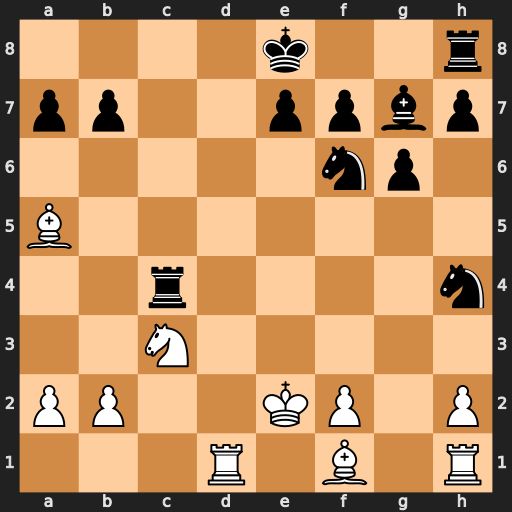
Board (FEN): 4k2r/pp2ppbp/5np1/B7/2r4n/2N5/PP2KP1P/3R1B1R
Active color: w
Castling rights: k
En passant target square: -
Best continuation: Rd8#